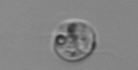
Label: Amoeba